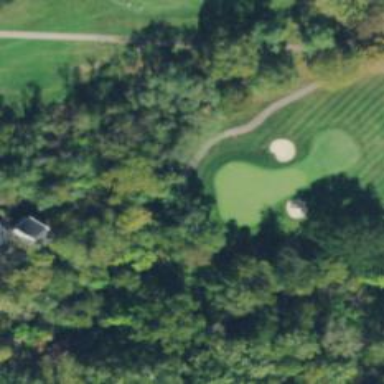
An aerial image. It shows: Path used for both walking and golf.